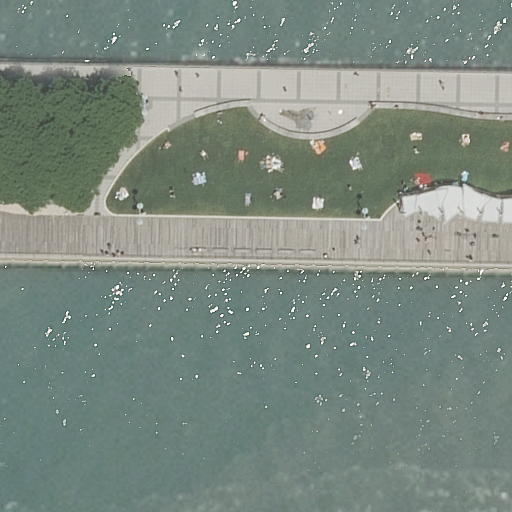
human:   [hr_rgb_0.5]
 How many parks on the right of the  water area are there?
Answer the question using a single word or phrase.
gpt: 0

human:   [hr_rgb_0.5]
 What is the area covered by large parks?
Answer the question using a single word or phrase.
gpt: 1422m2

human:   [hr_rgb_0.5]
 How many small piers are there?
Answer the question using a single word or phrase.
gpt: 0

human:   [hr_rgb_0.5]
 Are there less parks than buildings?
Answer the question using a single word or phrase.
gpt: no

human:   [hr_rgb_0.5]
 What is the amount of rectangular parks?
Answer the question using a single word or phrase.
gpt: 0

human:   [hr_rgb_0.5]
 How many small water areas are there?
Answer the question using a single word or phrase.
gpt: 0

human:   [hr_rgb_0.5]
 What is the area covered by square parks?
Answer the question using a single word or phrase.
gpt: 0m2

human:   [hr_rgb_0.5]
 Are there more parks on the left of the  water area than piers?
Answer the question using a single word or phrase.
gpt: no

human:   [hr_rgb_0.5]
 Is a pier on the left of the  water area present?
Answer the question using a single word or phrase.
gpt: yes

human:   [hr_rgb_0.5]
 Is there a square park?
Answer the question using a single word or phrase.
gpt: no

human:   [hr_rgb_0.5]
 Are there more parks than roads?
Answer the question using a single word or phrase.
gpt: yes

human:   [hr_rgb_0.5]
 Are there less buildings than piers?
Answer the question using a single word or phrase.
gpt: yes

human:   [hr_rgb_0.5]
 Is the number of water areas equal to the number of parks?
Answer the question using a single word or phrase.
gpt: yes

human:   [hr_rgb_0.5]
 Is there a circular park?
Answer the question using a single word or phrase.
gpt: no

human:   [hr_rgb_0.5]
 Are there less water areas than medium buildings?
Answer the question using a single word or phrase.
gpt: no

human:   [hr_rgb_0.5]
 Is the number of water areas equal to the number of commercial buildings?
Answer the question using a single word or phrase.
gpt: no

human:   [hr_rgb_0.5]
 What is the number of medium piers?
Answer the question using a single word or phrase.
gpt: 0

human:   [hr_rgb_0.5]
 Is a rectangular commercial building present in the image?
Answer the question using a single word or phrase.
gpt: no

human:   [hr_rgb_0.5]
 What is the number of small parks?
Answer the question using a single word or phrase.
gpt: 0

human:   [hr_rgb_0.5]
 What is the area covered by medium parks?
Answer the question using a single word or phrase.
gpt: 0m2

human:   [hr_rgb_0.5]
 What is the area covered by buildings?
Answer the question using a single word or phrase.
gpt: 0m2

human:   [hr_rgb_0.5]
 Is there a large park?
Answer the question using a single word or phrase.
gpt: yes

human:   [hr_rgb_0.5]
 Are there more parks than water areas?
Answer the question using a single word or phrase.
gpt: no

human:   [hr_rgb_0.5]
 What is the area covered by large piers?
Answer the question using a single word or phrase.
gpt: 2548m2

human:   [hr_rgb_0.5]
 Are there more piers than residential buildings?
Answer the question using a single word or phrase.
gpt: yes

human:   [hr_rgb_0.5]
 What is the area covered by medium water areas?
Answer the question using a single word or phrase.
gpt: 0m2

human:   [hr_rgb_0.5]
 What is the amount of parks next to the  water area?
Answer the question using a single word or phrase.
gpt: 1

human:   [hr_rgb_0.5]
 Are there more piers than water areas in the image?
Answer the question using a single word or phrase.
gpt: no

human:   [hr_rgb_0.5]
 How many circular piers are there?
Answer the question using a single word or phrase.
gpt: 0

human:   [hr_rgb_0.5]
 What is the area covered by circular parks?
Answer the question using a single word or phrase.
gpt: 0m2

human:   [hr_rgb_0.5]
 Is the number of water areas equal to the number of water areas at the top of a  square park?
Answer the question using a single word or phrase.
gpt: no

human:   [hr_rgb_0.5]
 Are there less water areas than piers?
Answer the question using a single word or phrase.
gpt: no

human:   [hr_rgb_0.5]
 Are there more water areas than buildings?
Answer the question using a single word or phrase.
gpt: yes

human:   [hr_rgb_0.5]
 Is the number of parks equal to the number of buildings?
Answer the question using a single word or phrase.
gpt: no

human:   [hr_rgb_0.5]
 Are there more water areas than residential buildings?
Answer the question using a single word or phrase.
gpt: yes

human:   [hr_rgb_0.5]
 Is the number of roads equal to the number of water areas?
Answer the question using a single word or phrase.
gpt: no